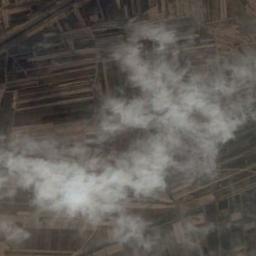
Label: cloud